Interaction volume radius: 5 \u00c5
Interaction volume height: 35 \u00c5
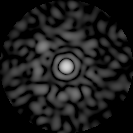
Disorder parameter: 0.8463